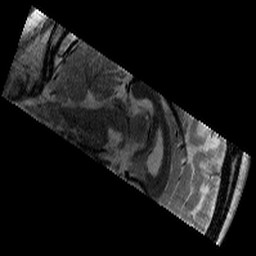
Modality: T2w
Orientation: sagittal
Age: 13
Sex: male
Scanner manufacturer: siemens
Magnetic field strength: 3 T
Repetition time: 8.46 s
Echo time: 0.067 s